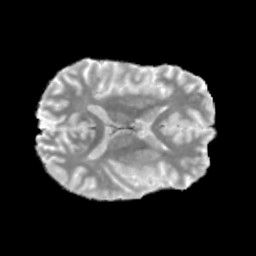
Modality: MD
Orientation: axial
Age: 42
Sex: male
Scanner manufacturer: siemens
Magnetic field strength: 3 T
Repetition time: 3.23 s
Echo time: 0.0892 s